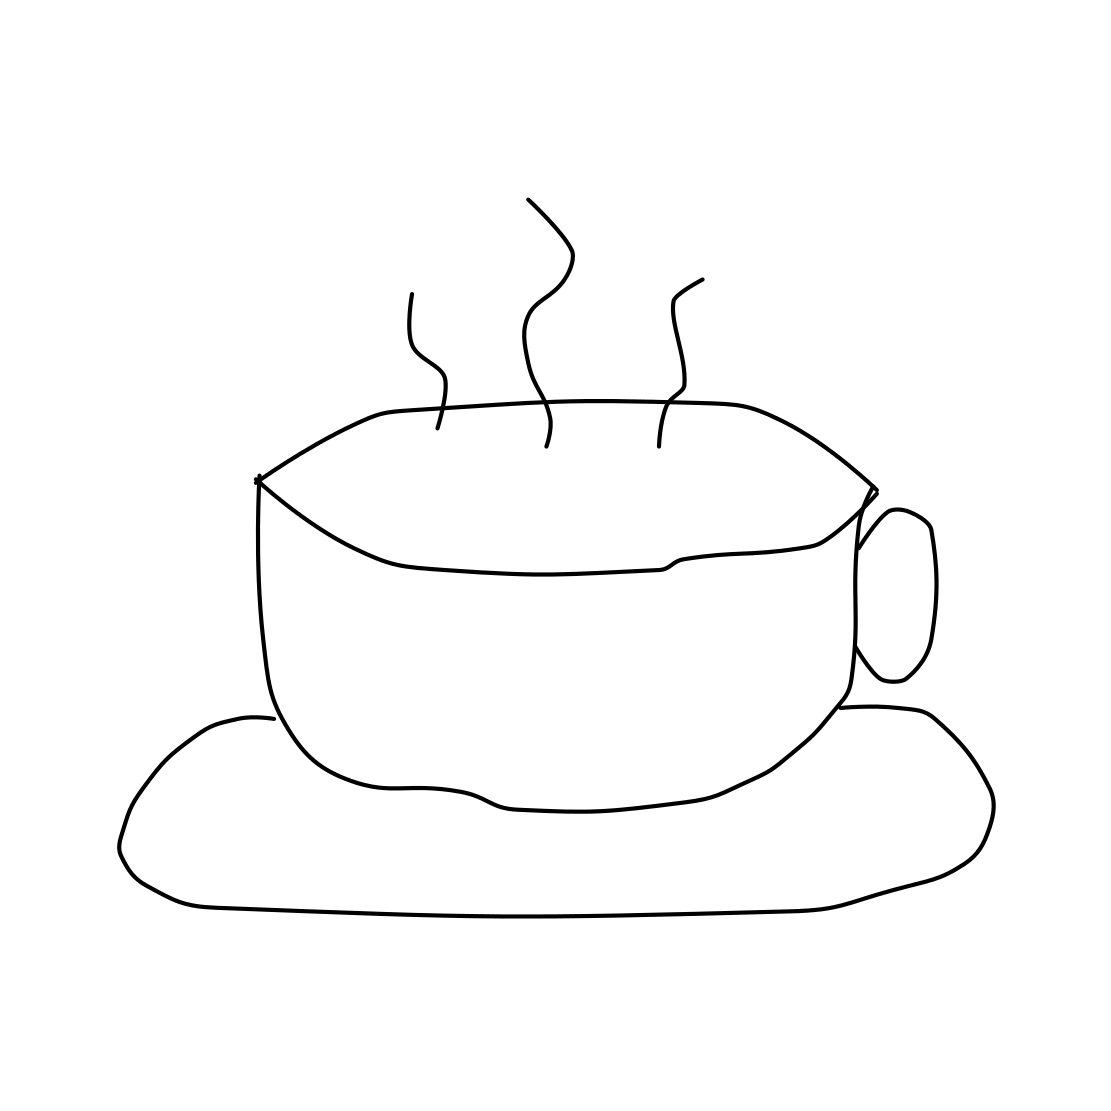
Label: teacup